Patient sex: M
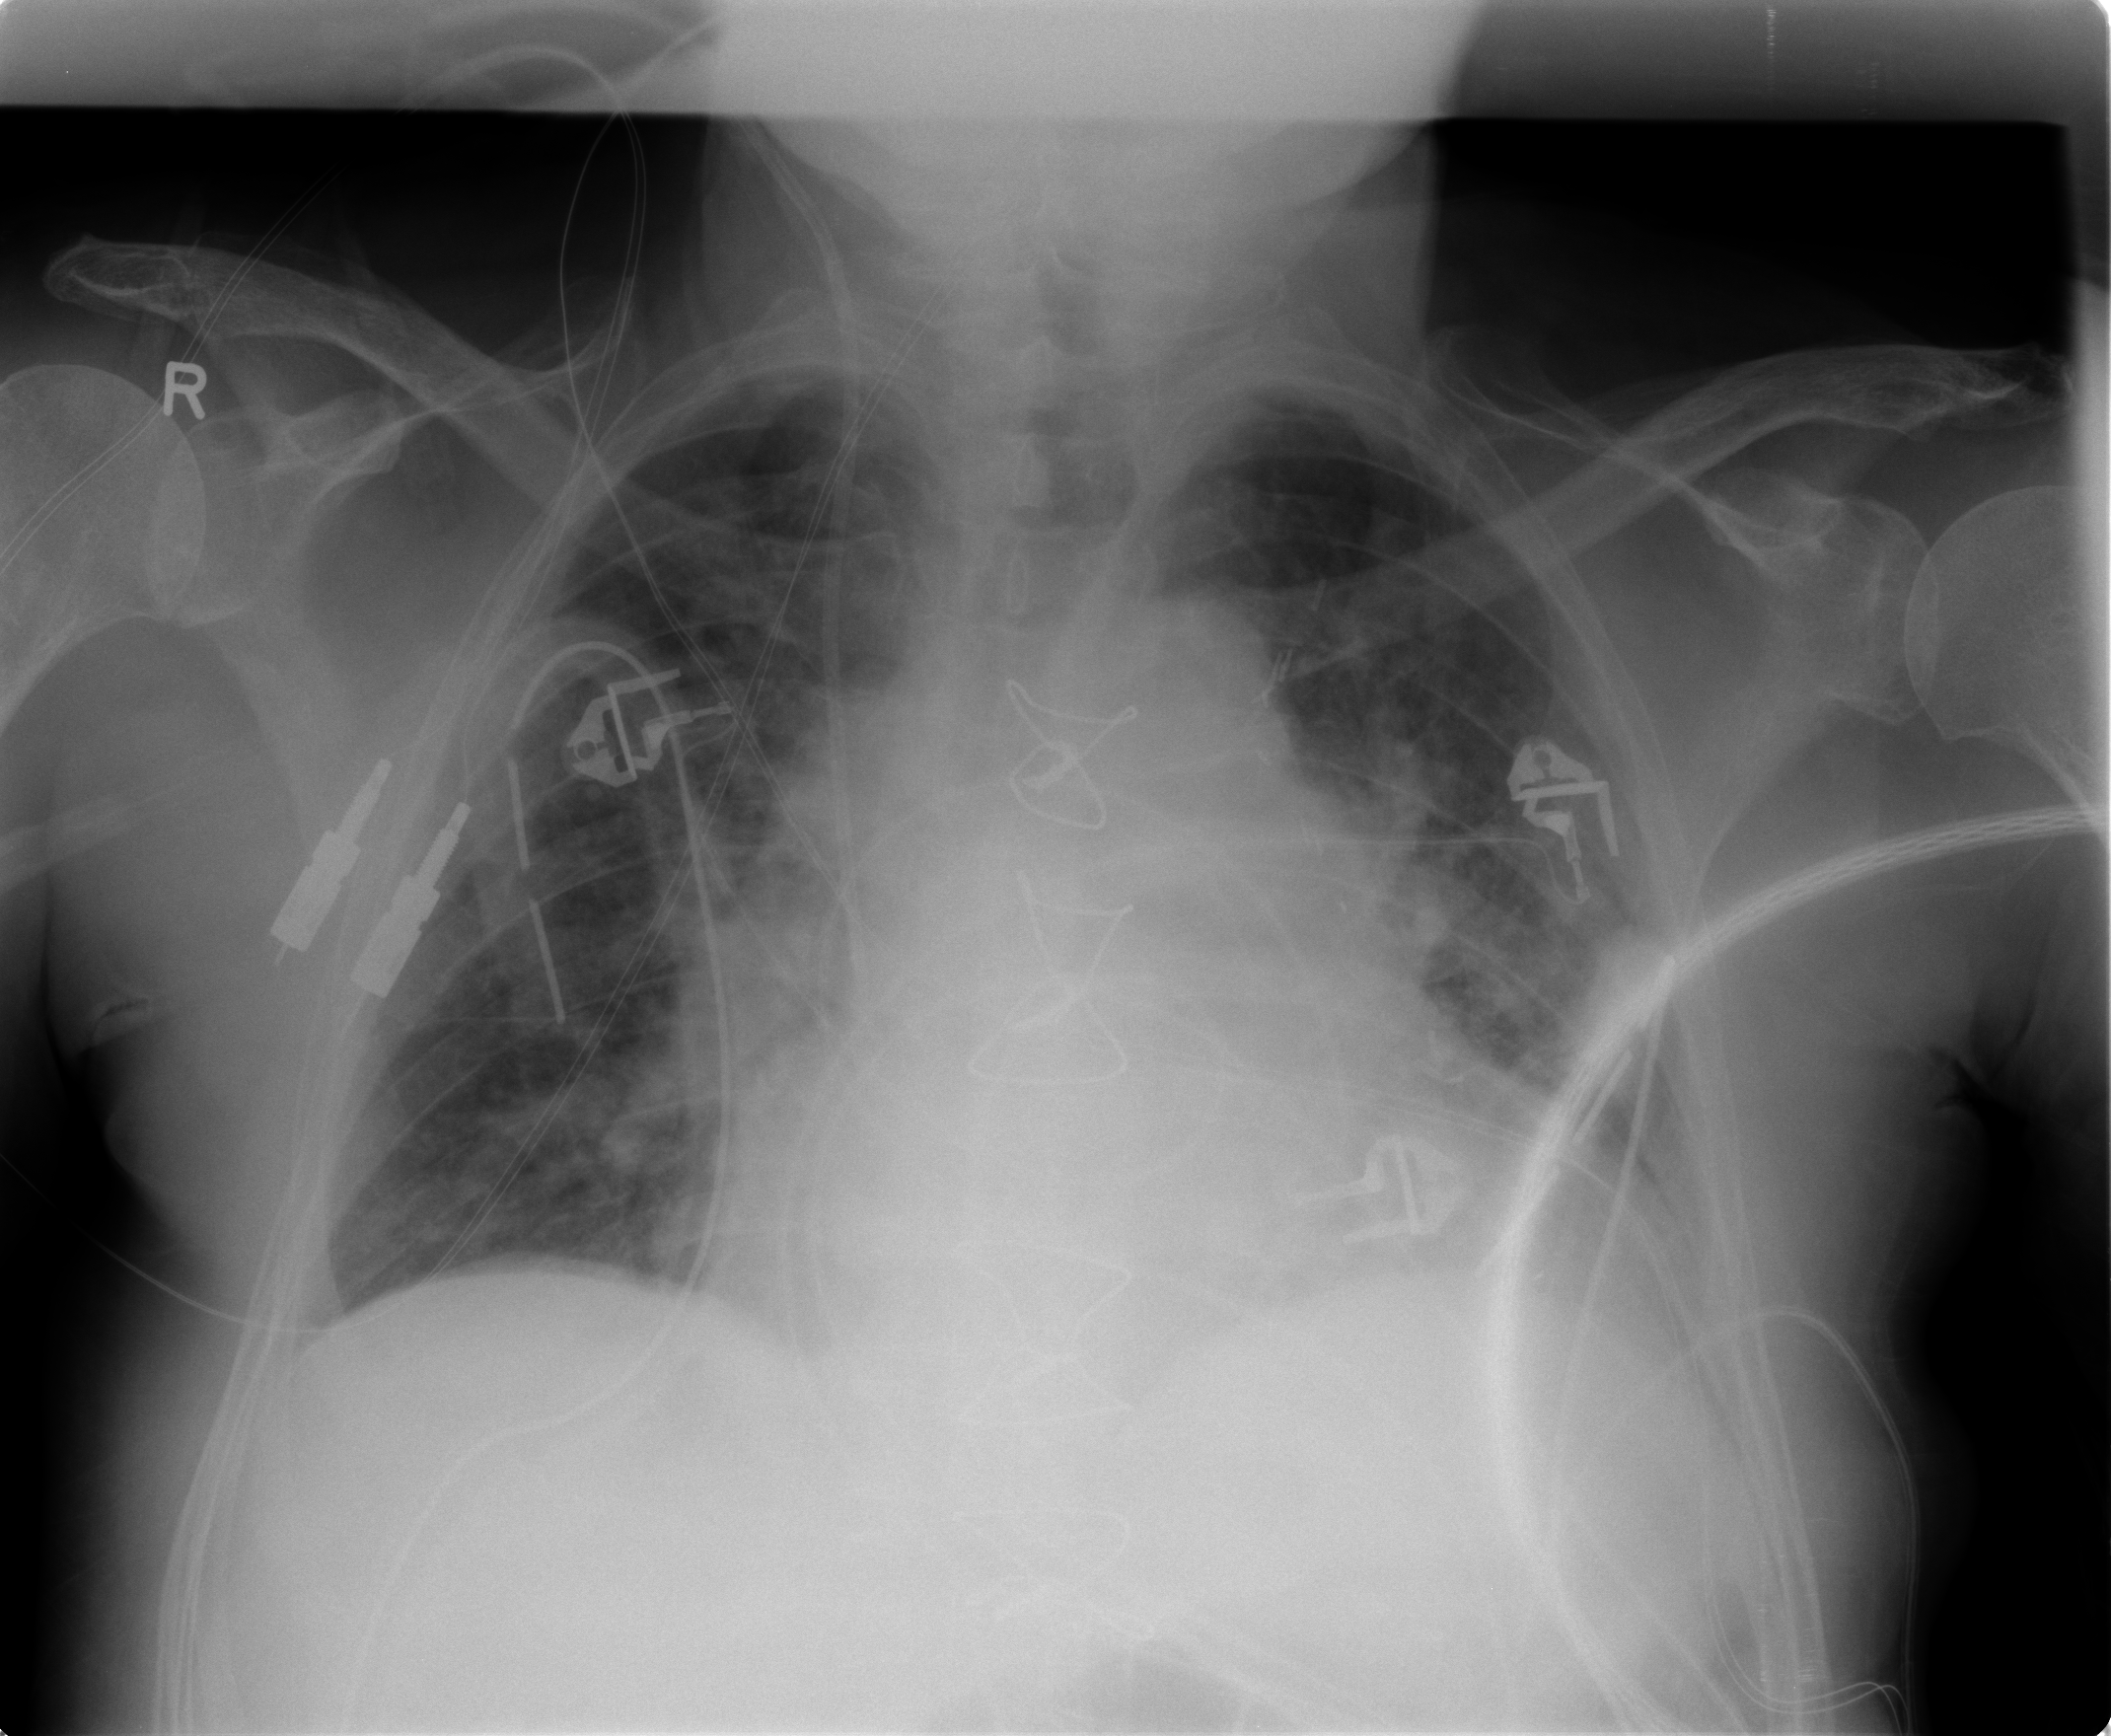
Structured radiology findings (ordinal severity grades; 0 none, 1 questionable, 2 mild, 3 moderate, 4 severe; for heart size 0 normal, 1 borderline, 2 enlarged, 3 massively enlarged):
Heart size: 2
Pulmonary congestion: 2
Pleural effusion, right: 0
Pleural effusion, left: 2
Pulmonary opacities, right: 1
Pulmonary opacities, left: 1
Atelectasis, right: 2
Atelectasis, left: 2